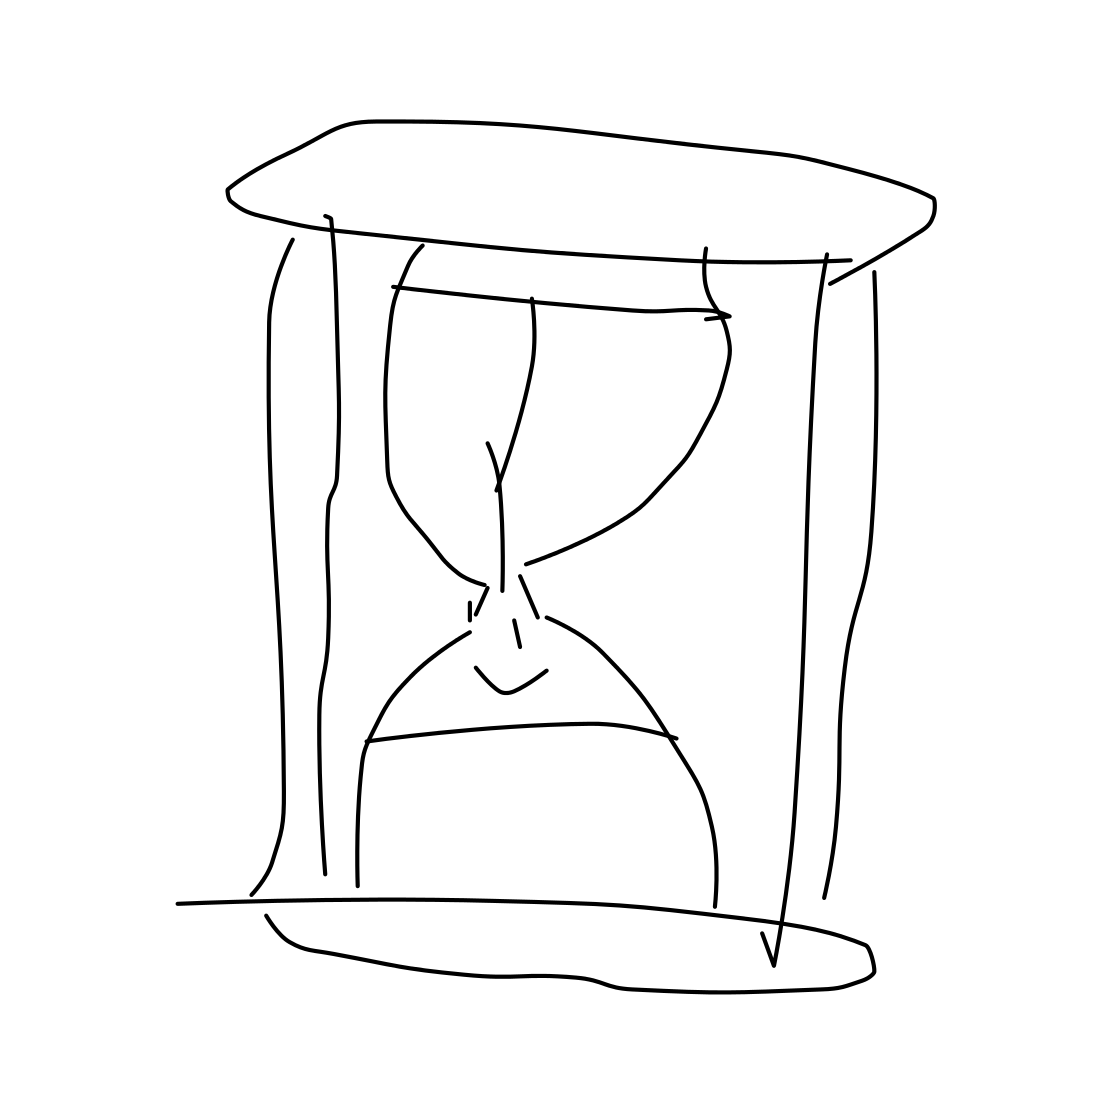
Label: hourglass